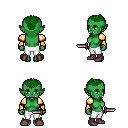
a pixel art fantasy rpg character, female body template, orc, green skin, gold arm armor, white pants, green short mohawk hairstyle, maroon shoes, dagger, four views (front, back, left, right), 2x2 character sprite sheet, small pixel art, hard edges, no anti-aliasing